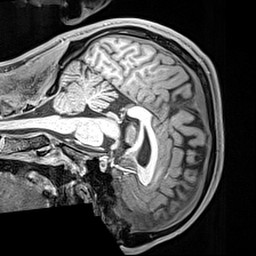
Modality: T1w
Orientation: sagittal
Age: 21
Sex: male
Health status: healthy
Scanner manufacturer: siemens
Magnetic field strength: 3 T
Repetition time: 2.4 s
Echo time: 0.00217 s